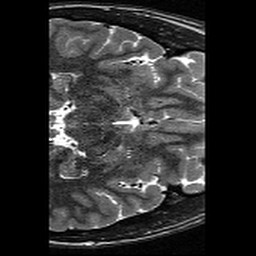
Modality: T2w
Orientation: axial